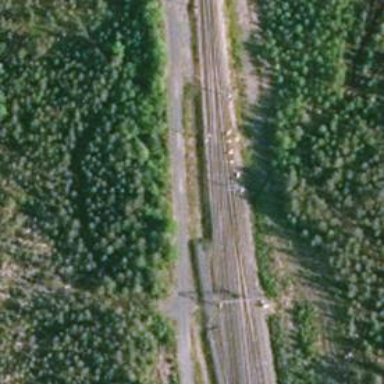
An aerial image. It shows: Railway track with continuous electrified contact lines.